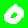
Digit: 0